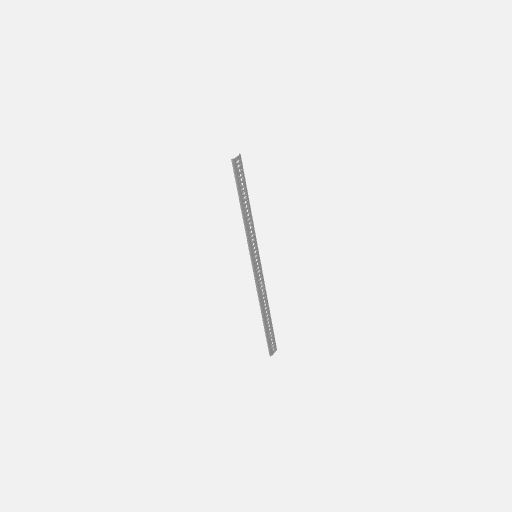
Part: RailChannel49H